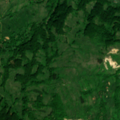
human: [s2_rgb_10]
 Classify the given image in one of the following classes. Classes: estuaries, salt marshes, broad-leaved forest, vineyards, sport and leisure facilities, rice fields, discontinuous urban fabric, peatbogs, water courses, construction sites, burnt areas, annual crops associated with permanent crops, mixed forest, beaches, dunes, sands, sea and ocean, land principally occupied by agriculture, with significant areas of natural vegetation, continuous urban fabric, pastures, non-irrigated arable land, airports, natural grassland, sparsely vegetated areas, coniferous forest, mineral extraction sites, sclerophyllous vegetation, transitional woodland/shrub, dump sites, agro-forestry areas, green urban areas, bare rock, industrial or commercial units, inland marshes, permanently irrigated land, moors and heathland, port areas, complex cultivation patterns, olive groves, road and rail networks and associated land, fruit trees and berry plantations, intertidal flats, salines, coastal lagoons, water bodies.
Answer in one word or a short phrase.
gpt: pastures, land principally occupied by agriculture, with significant areas of natural vegetation, broad-leaved forest, transitional woodland/shrub